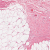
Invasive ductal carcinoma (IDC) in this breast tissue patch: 0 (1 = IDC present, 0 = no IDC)